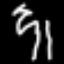
Label: palm tree